Question: I am making a console app that needs to send e-mail when asked so.How could i do that ?
Though i tried <URL> it was not successful, because you need additional software for it. there is a delay of about 10 minutes when i actually get the email.what could be the problem ?

Is there any other way out ?
Are there any links that explain sending e-mail from c++ program step by step explaining the function used in the code.
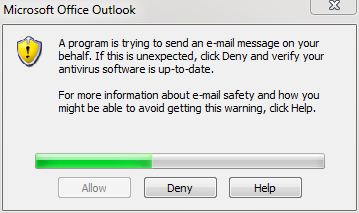
Answer: Give <URL> a try!
(Sending mail is not a language built-in feature, you will have to use some sort of library.)